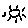
Label: sun